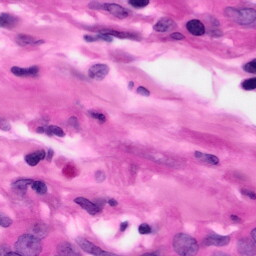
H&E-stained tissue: Pancreatic